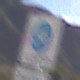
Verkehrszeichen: BeginnFahrradstrasse
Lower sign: BesondereFahrzeugeUndTransportgueter4
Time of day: MorningAfternoon
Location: Outdoor (Nature)
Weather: PartlyCloudy
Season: NotSpecified
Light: Natural